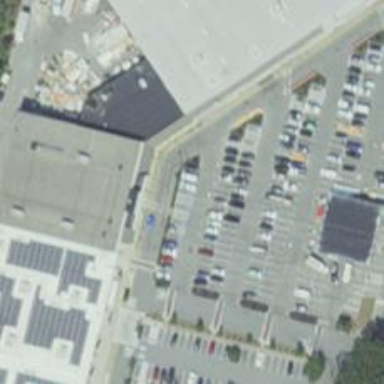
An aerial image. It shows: Parking space.